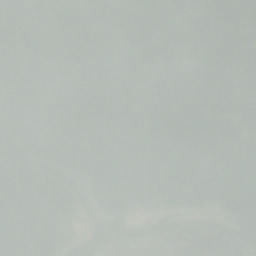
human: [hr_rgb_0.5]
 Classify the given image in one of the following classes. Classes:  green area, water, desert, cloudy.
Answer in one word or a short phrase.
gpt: cloudy